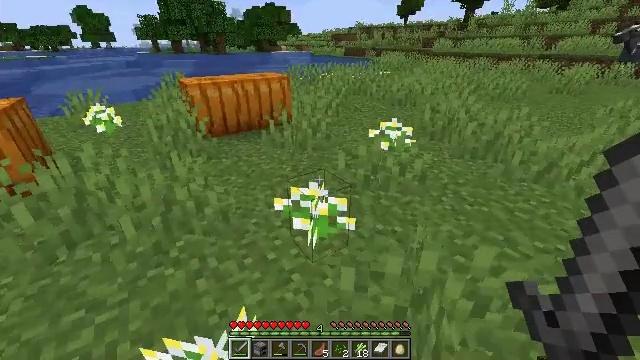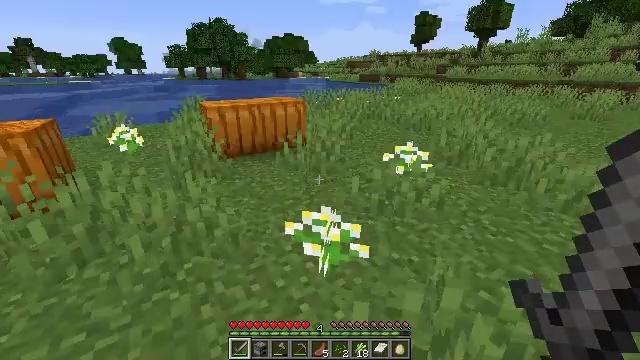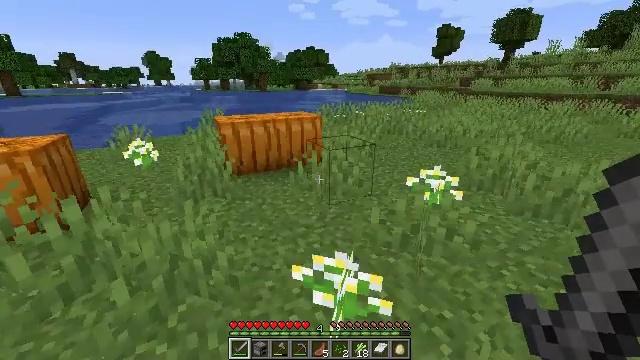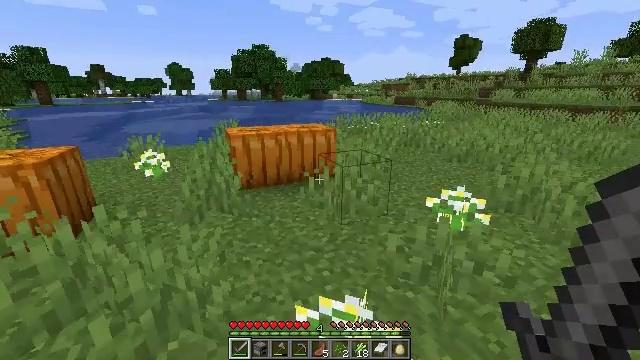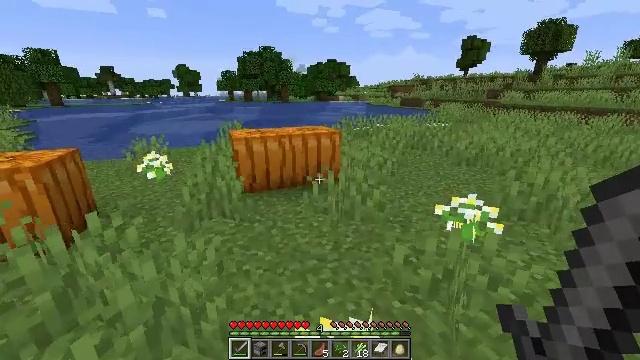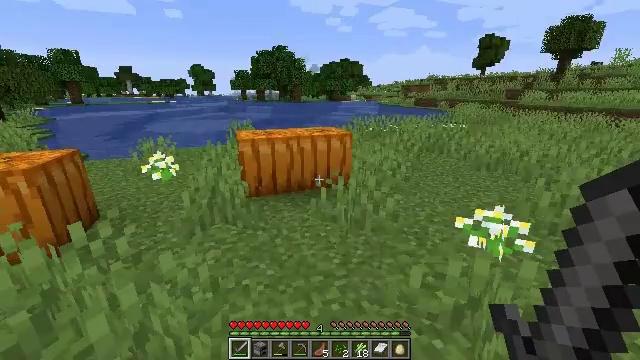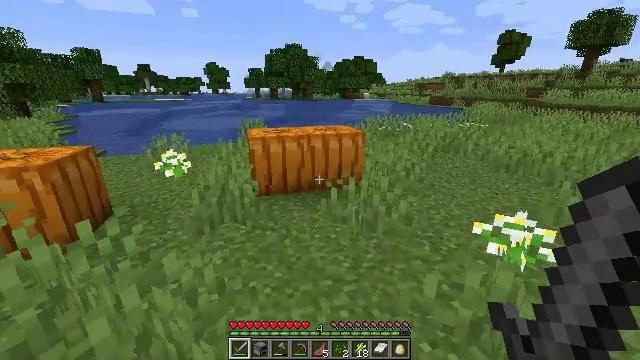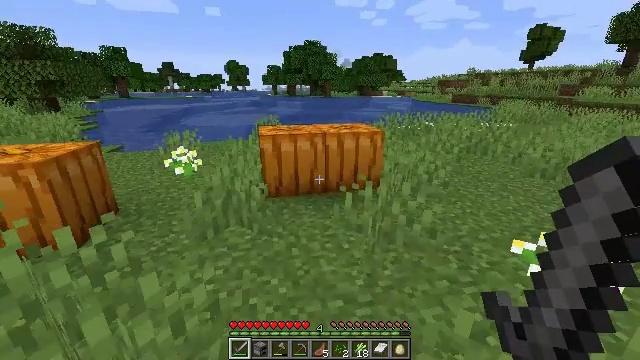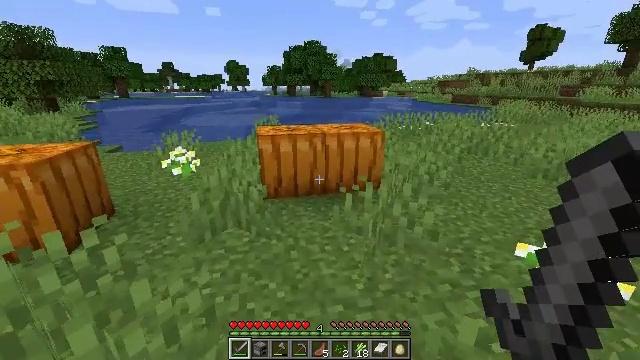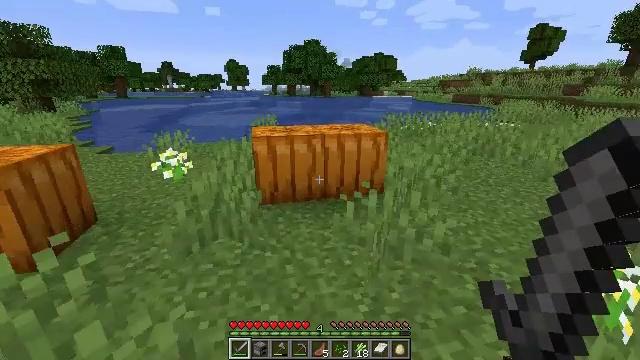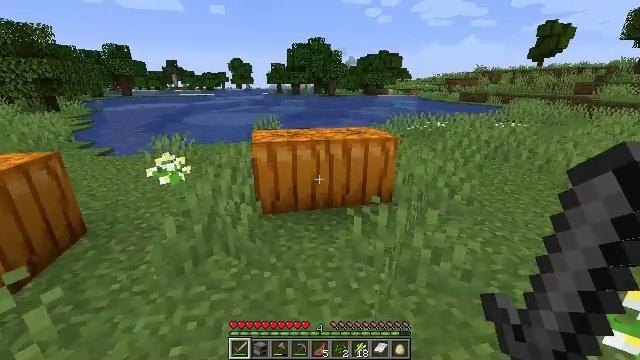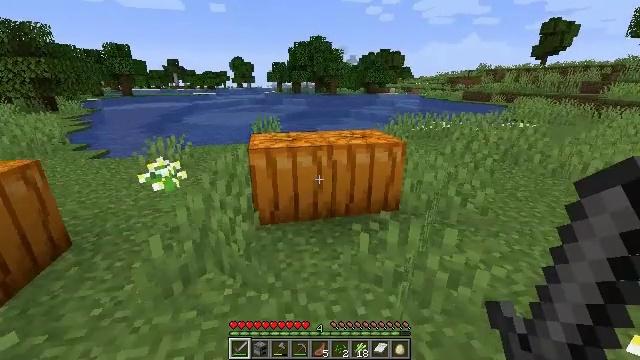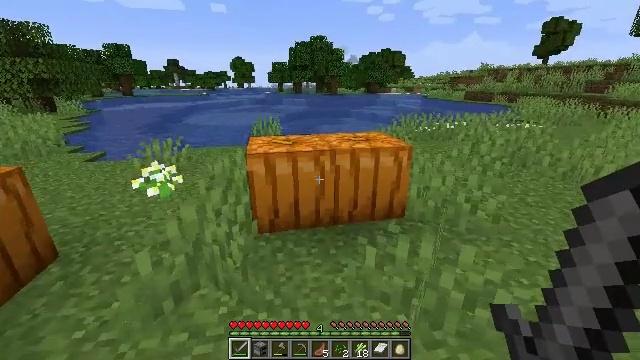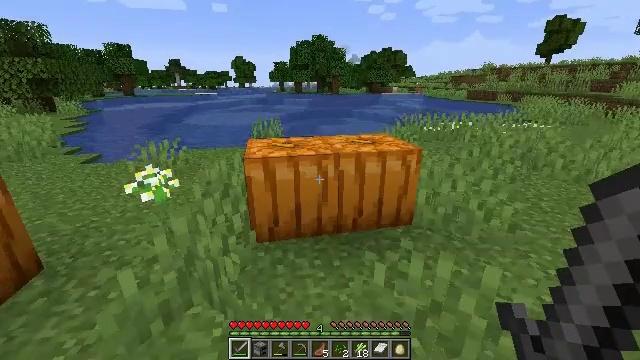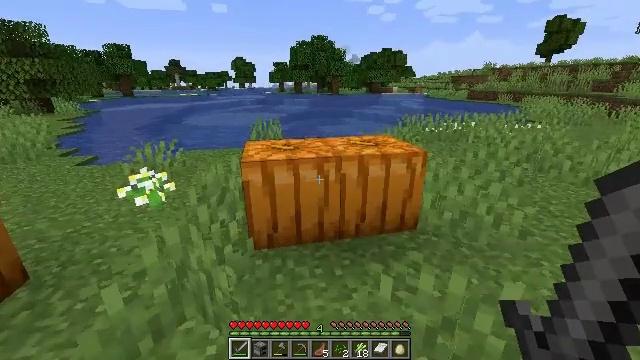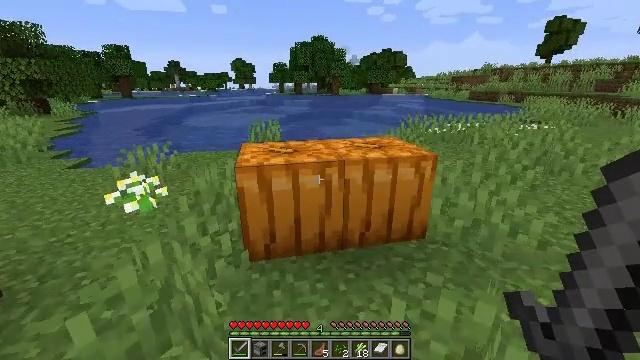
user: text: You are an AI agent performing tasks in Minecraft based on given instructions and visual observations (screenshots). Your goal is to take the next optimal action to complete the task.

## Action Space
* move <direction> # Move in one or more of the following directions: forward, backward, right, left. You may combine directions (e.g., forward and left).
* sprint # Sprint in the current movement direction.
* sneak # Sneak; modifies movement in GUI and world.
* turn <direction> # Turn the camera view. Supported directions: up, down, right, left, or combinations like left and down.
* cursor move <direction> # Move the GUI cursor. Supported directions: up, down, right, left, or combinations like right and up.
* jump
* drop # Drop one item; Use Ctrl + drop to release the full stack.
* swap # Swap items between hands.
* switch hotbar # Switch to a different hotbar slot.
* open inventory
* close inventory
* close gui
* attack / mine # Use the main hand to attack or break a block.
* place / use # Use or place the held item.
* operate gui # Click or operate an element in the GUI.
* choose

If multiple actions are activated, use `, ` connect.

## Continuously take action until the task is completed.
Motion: motion action
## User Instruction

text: Attack the pumpkin to gather it.
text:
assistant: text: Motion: move forward, turn left and up
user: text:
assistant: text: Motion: move forward, turn left and up
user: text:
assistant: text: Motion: move forward, turn left and up
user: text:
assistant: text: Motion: move forward, turn left
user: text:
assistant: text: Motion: move forward, turn left
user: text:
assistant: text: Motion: move forward, turn left
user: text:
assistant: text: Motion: move forward, turn left
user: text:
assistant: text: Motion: move forward
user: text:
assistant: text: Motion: move forward
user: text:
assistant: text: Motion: move forward
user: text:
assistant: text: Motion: move forward
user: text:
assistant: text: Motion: move forward
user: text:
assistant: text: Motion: move forward
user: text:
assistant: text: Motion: move forward
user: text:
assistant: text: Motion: move forward
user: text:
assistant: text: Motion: move forward
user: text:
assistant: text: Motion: move forward
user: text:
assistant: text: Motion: move forward, attack / mine
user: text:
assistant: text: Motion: move forward, attack / mine
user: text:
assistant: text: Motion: attack / mine
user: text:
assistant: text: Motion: attack / mine
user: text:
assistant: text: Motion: turn down, attack / mine
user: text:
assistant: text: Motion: turn down, attack / mine
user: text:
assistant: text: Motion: attack / mine
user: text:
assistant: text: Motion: attack / mine
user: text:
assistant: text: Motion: attack / mine
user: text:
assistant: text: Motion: attack / mine
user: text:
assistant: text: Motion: attack / mine
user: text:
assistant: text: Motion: attack / mine
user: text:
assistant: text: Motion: attack / mine